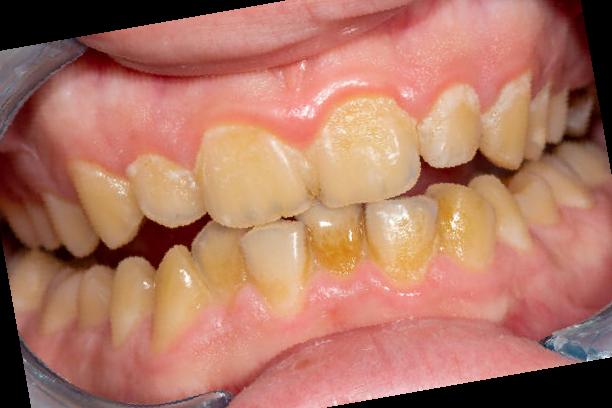
Condition: Gingivitis